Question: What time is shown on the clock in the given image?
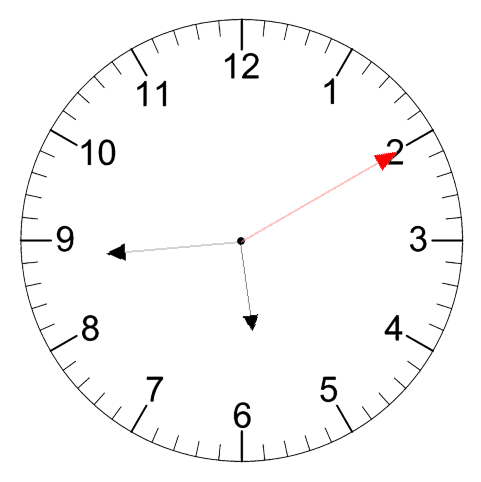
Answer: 05:44:10